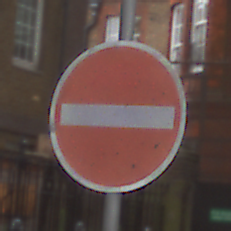
Verkehrszeichen: VerbotDerEinfahrt
Umgebung: Outdoor, Urban
Tageszeit: MorningAfternoon
Wetter: Overcast
Licht: Natural
Jahreszeit: NotSpecified
Kontrast: LowContrast